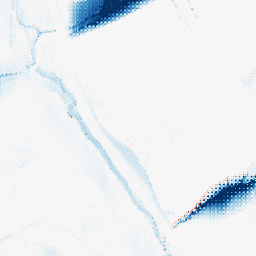
Category: morphological
Decomposition family: morphological_ellipse
Decomposition parameters: operation: closing
width: 50
height: 5
Upsampling method: regularized
Upsampling parameters: scale: 2
lambda_reg: 0.1
Upsampling scale: 2